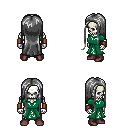
a pixel art fantasy rpg character, male body template, skeleton, sash dress, gold greaves, gray extra-long hairstyle, leather bracers, maroon shoes, four views (front, back, left, right), 2x2 character sprite sheet, small pixel art, hard edges, no anti-aliasing